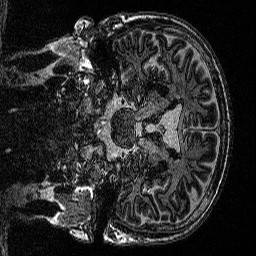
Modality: MP2RAGE
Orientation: coronal
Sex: male
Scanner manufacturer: siemens
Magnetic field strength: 3 T
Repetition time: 5 s
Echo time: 0.00292 s